Question: Our controller has ( simplification) methods like :
'''
api/users/1
-GetUserById(...)
api/users/changePassword
-ChangePassword(Person p)
'''
Ok.
The 'ChangePassword' can return several applicative error codes ( password has already used , password too short , password bla bla...)
So if ,for example, password has already been used , then the 'HttpCode' should be '200' returned with additional info
We agreed on this convention for every response :( to the response data)
'''
{
"Success":0,
"ErrorCode": 6,
"ErrorMessage":"already used"
}
'''
But this structure , as I said - should be in every response.
So till now - for example : 'api/users/1' returned :
'''
{
"userId":1,
"name":"John"
}
'''
But now - the response should be :
'''
{
"data":
{
"userId":1,
"name":"John"
}
,
"result": //no errors
{
"Success":0,
"ErrorCode": 0,
"ErrorMessage":""
}
}
'''
They always looking for the "result" object to see the applicative response.
I assume that the place which I should do it is in message handler after 'base.SendAsync' ( response part)
But how should I wrap the regular response which I send via 'Request.CreateResponseMessage' with the format + values of :

NB , of course at the 'Request.CreateResponseMessage' phase I already have result object with the appropriate result codes.
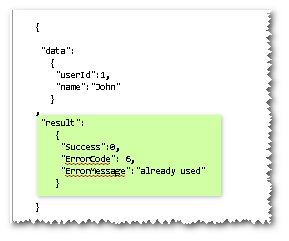
Answer: By the time message handlers run in Web API pipeline, the result your action method has produced would have been serialized. An action filter would be a better option, since you can deal with objects, and you can do something like this.
'''
public class MyActionFilterAttribute : ActionFilterAttribute
{
public override void OnActionExecuted(HttpActionExecutedContext context)
{
var content = context.Response.Content as ObjectContent;
if (content != null)
{
content.Value =
new MyResponse()
{
Result = new Result() { Success = 0, ErrorCode = 6 },
Data = content.Value
};
}
}
}
public class Result
{
public int Success { get; set; }
public int ErrorCode { get; set; }
}
public class MyResponse
{
public Result Result { get; set; }
public object Data { get; set; }
}
'''
Note: The above code will work only for JSON and not XML.